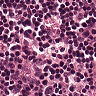
Metastatic tissue present: no